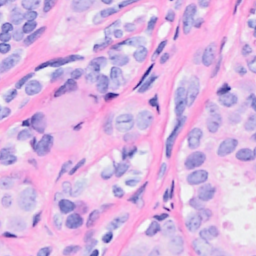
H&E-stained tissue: Breast